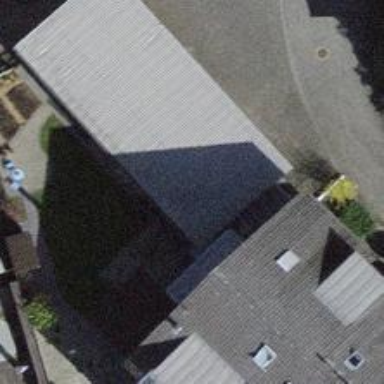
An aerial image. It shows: Group of garages.